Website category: university
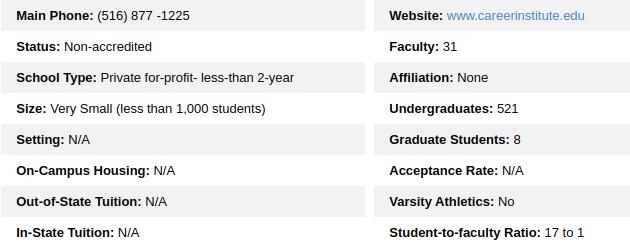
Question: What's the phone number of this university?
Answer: (516) 877 -1225

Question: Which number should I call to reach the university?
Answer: (516) 877 -1225

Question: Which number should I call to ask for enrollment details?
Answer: (516) 877 -1225

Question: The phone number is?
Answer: (516) 877 -1225

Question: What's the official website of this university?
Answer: www.careerinstitute.edu

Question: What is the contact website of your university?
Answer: www.careerinstitute.edu

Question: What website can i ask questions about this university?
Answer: www.careerinstitute.edu

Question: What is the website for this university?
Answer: www.careerinstitute.edu

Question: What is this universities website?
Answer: www.careerinstitute.edu

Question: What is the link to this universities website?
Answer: www.careerinstitute.edu

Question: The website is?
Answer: www.careerinstitute.edu

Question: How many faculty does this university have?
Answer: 31

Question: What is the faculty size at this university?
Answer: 31

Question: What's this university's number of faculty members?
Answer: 31

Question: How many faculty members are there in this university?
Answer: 31

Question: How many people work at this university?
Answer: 31

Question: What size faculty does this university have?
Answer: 31

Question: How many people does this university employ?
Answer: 31

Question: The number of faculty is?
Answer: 31

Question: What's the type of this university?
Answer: Private for-profit- less-than 2-year

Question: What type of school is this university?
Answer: Private for-profit- less-than 2-year

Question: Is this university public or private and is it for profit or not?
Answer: Private for-profit- less-than 2-year

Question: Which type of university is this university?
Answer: Private for-profit- less-than 2-year

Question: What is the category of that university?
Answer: Private for-profit- less-than 2-year

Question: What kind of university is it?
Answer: Private for-profit- less-than 2-year

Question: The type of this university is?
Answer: Private for-profit- less-than 2-year

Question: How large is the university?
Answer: Very Small (less than 1,000 students)

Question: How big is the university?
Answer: Very Small (less than 1,000 students)

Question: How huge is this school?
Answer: Very Small (less than 1,000 students)

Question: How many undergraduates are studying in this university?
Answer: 521

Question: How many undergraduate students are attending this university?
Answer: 521

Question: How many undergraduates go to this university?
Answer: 521

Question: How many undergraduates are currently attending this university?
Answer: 521

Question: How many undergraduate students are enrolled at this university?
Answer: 521

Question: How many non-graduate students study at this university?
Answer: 521

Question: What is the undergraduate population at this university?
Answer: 521

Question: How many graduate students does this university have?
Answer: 8

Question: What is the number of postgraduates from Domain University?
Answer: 8

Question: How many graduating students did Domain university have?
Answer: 8

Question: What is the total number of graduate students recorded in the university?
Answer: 8

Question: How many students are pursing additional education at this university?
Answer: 8

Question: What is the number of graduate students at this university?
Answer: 8

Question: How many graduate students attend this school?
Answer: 8

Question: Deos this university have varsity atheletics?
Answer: No

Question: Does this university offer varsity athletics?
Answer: No

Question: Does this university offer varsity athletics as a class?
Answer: No

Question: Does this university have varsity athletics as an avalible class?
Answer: No

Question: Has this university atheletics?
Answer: No

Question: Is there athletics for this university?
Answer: No

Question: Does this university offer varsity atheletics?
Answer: No

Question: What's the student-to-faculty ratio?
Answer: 17 to 1

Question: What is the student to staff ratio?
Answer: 17 to 1

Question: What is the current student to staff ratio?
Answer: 17 to 1

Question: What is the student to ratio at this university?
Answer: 17 to 1

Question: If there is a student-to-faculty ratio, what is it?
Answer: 17 to 1

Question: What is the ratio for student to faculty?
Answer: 17 to 1

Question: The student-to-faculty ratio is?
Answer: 17 to 1